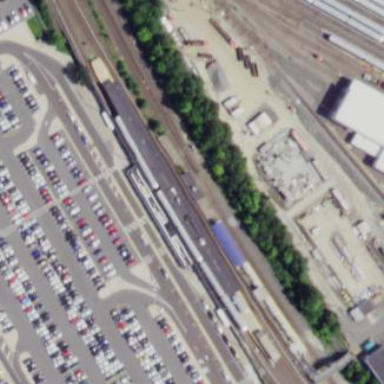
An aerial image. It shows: Train station building.